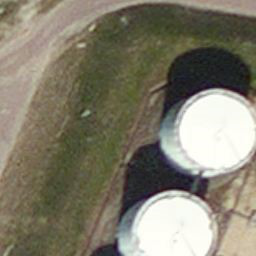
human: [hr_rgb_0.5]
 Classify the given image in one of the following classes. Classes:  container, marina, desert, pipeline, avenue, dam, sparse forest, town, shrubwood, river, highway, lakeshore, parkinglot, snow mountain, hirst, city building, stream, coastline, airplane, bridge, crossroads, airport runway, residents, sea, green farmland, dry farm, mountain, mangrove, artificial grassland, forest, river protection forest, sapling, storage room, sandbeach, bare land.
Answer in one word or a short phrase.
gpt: storage room